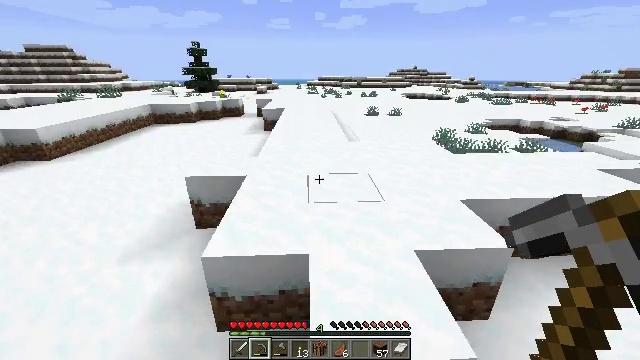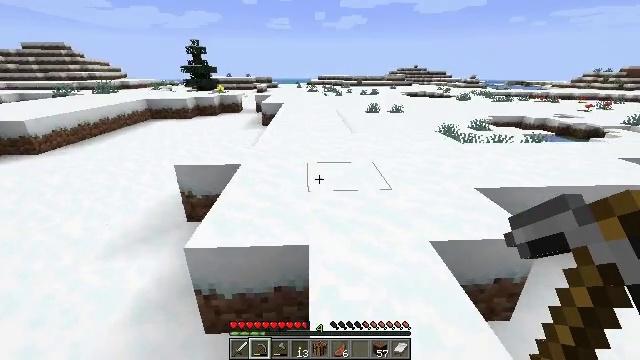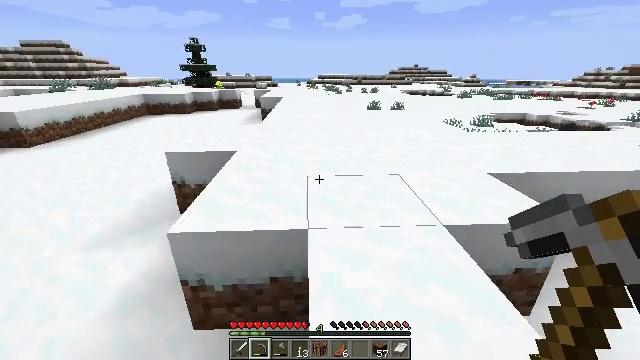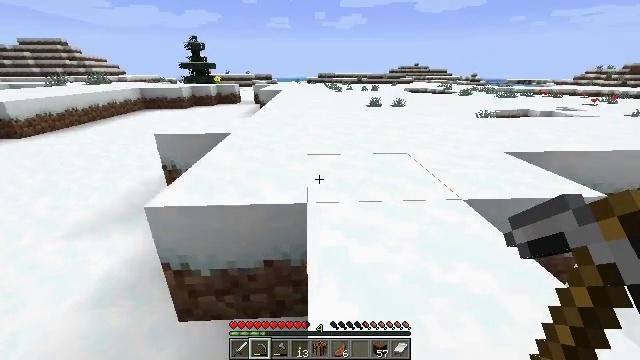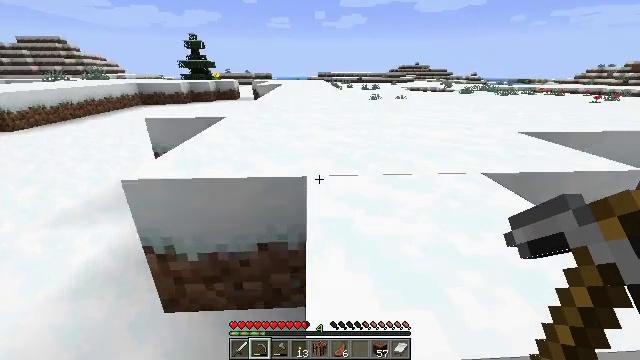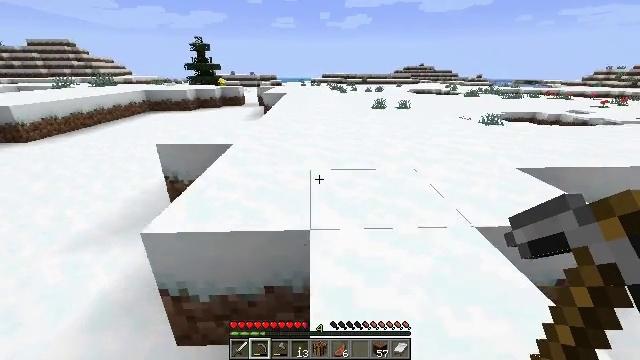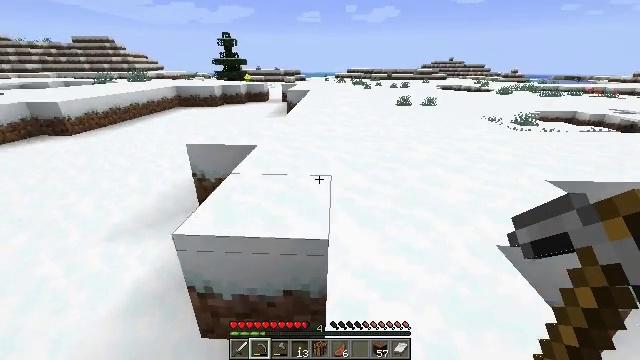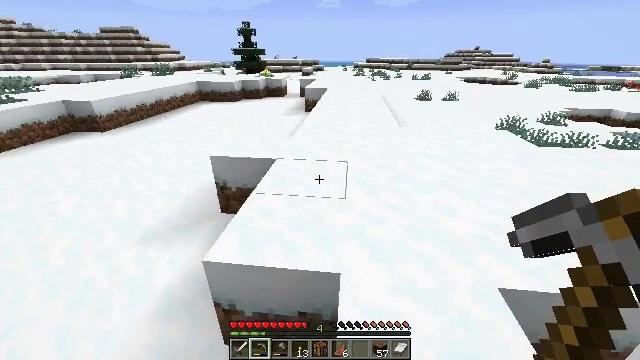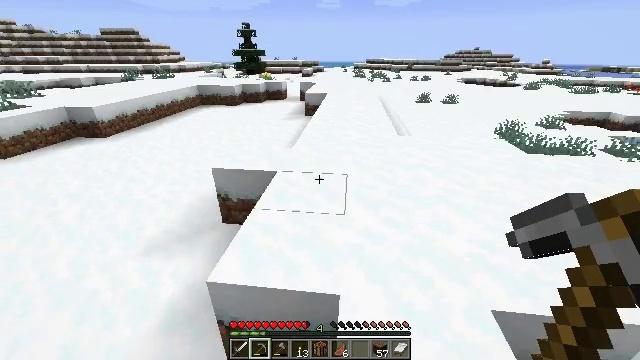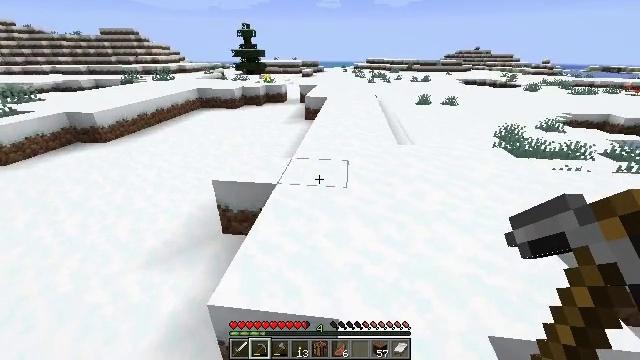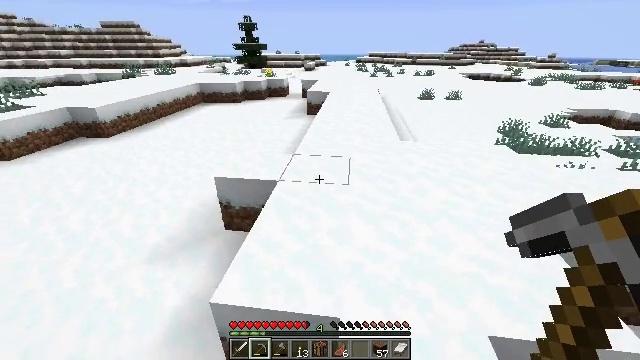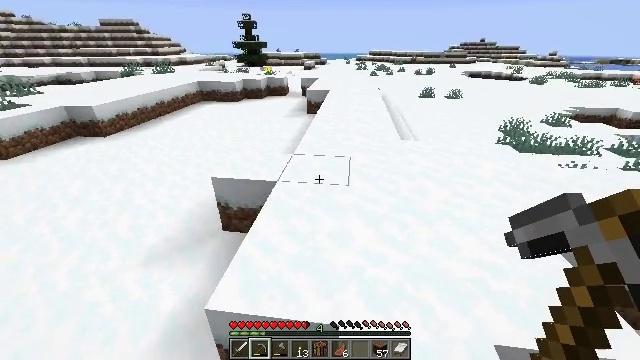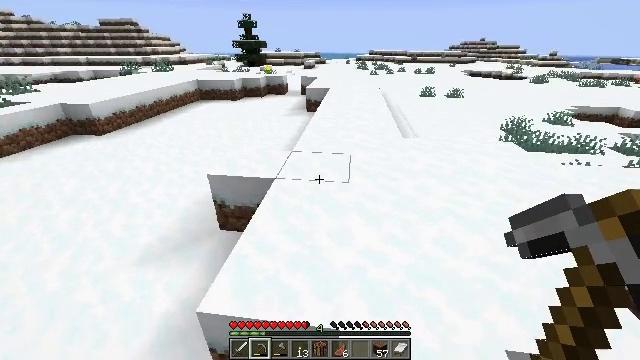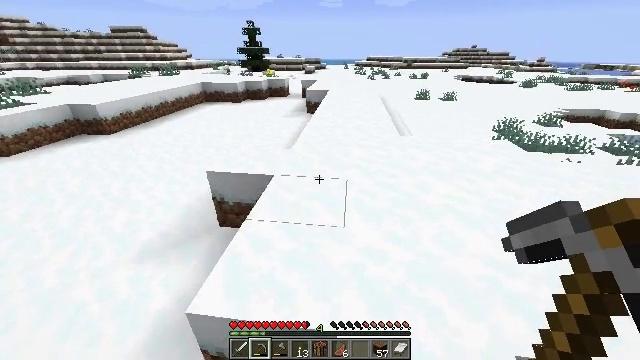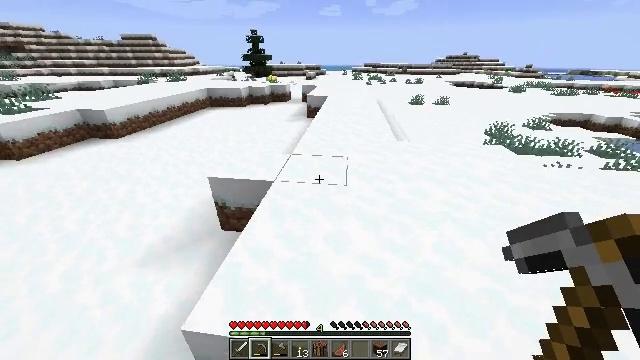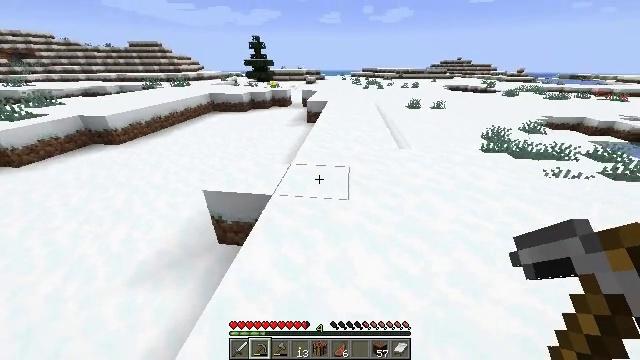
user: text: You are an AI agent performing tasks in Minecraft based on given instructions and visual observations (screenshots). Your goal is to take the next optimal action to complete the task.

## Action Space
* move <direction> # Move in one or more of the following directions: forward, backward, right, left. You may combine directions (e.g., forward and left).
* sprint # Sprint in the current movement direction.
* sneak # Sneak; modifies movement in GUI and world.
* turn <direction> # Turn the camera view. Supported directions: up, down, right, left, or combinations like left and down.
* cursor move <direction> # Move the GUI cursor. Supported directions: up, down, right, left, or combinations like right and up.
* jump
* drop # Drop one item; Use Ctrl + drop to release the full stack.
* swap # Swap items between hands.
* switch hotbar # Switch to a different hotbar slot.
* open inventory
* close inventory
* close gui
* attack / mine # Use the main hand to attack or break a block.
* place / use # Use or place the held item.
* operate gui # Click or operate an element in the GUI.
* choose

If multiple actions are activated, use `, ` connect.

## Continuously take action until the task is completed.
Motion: motion action
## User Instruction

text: Harvest the ice from frozen areas.
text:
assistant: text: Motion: move forward
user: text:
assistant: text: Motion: move forward
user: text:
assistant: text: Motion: move forward
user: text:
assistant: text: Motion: move forward
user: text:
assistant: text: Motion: move forward, jump
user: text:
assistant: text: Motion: move forward, turn left and down, jump
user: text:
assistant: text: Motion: move forward, turn left and down, jump
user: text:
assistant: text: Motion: move forward, jump
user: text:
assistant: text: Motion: move forward, jump
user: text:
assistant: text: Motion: move forward, turn down
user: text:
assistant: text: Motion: move forward
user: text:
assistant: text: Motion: move forward, sprint
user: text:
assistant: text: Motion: move forward, sprint
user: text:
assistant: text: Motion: move forward, sprint
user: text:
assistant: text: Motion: move forward, sprint
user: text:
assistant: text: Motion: move forward, sprint, turn left and down
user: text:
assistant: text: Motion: move forward, sprint
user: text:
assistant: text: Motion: move forward, sprint
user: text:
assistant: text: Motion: move forward, sprint
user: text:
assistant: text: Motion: move forward, sprint
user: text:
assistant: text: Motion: move forward, sprint, turn up
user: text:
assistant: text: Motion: move forward, sprint
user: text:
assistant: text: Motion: move forward, sprint
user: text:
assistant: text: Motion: move forward, sprint
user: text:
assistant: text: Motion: move forward, sprint
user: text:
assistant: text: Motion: move forward, sprint, turn left and up
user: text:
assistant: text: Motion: move forward, sprint, turn left and up
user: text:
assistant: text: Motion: move forward, sprint, turn left and up
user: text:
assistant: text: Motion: move forward, sprint
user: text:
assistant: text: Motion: move forward, sprint